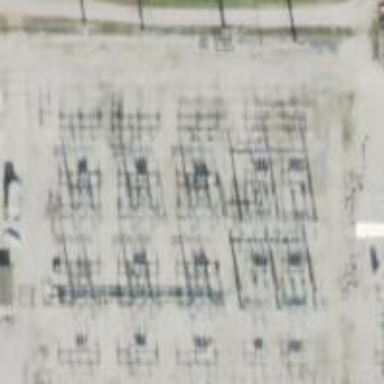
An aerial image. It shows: Switch used for power control.